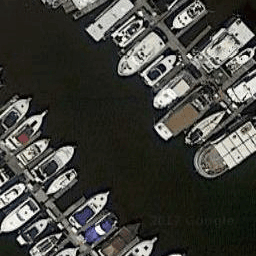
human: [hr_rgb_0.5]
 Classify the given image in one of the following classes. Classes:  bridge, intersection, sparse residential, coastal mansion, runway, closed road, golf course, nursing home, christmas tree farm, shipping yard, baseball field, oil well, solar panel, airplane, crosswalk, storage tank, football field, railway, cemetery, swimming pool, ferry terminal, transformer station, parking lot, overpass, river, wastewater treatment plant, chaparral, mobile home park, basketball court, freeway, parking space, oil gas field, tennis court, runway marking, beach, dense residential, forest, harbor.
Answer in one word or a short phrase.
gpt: harbor